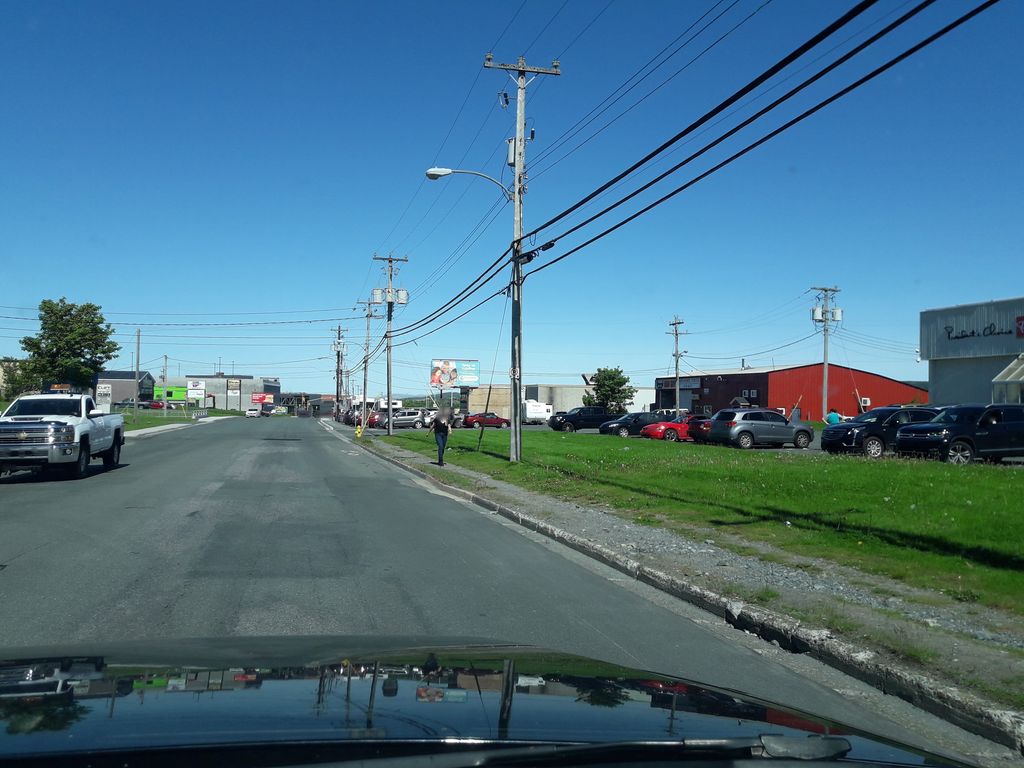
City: st_johns